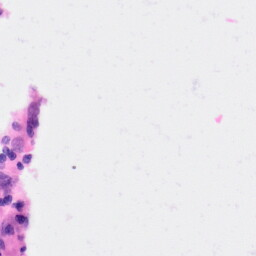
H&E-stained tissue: Kidney